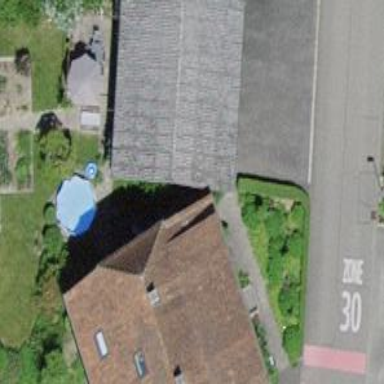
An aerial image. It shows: Garage.